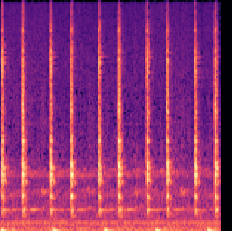
Sound class: Clock tick